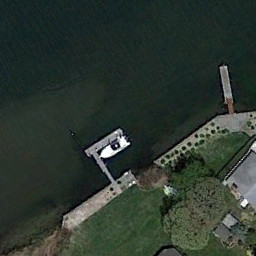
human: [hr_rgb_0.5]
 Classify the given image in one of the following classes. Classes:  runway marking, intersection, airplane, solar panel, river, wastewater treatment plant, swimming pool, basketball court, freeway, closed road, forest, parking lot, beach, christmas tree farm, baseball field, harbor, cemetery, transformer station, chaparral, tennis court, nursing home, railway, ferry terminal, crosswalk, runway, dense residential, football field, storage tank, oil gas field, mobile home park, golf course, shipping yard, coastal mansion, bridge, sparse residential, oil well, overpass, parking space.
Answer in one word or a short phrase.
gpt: ferry terminal